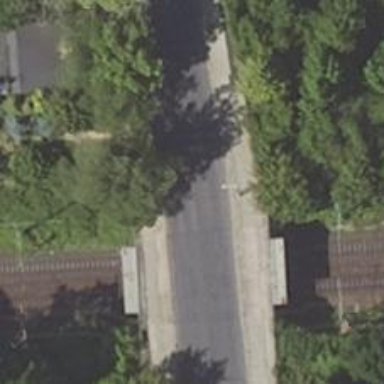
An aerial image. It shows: Tertiary road on bridge with asphalt surface. There are sidewalks on both sides and designated cycle lane.